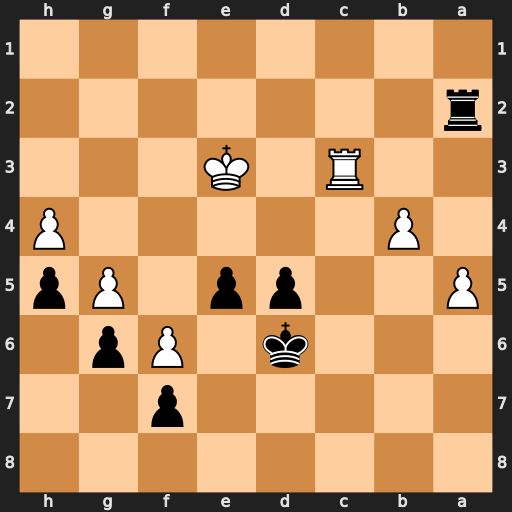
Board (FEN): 8/5p2/3k1Pp1/P2pp1Pp/1P5P/2R1K3/r7/8
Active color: b
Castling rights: -
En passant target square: -
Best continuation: d4+ Kd3 dxc3